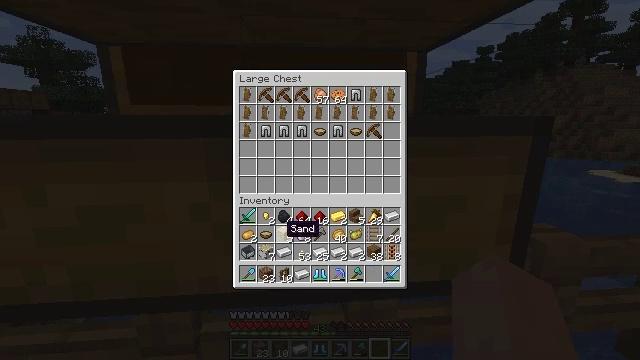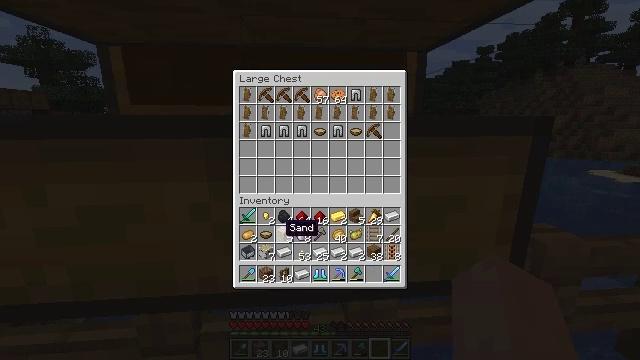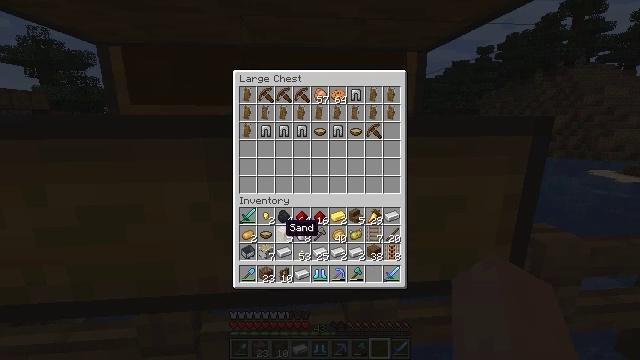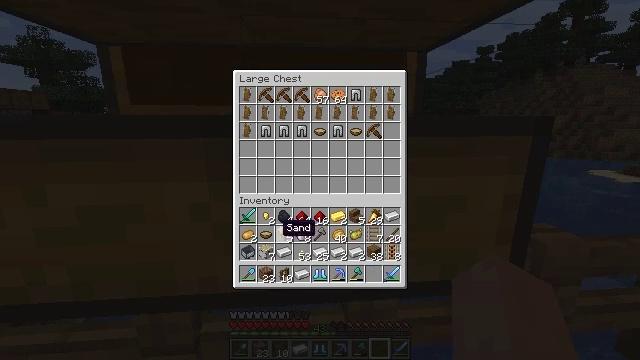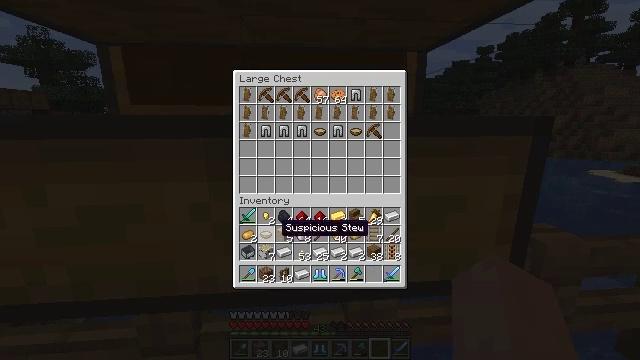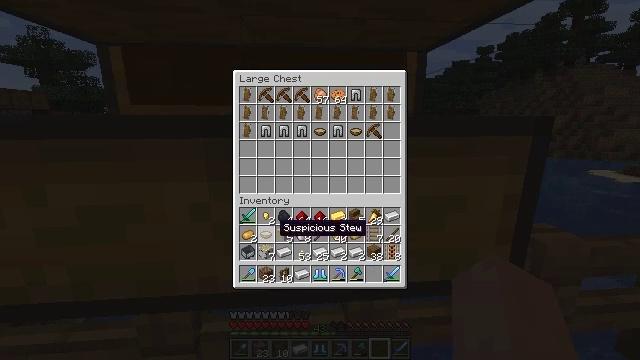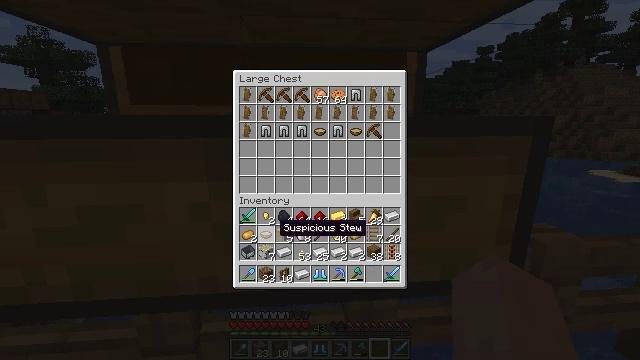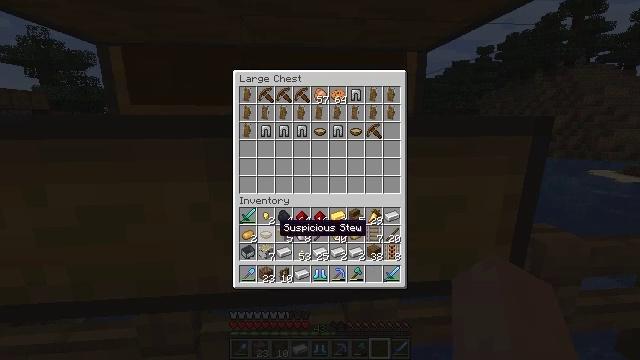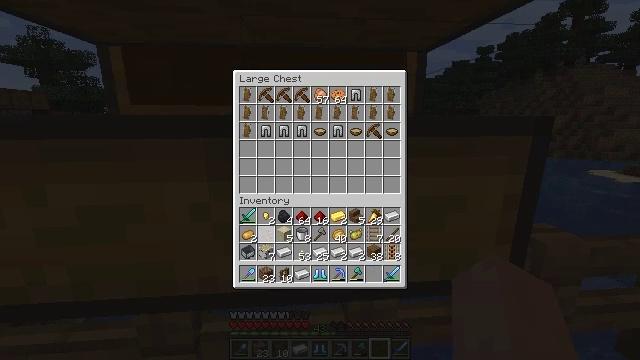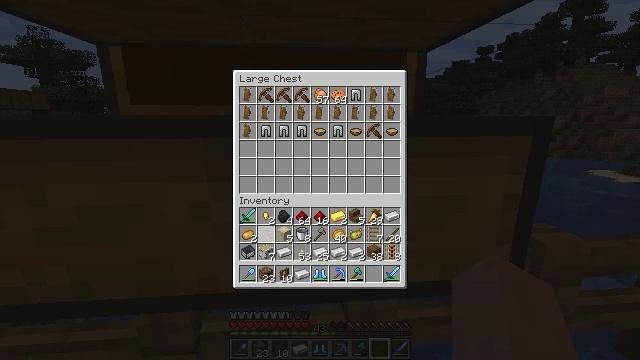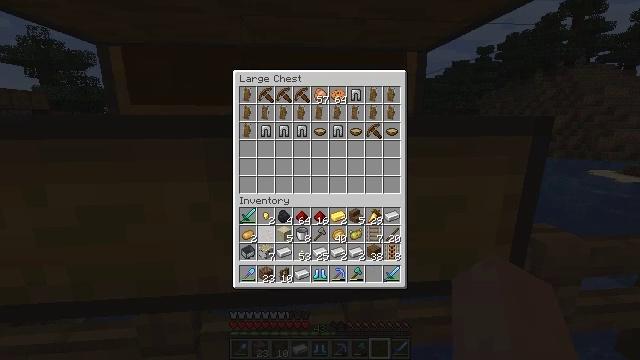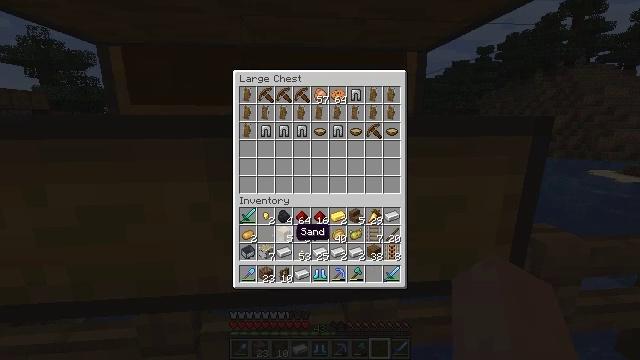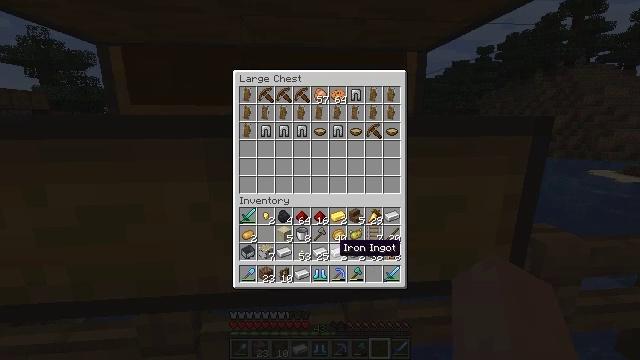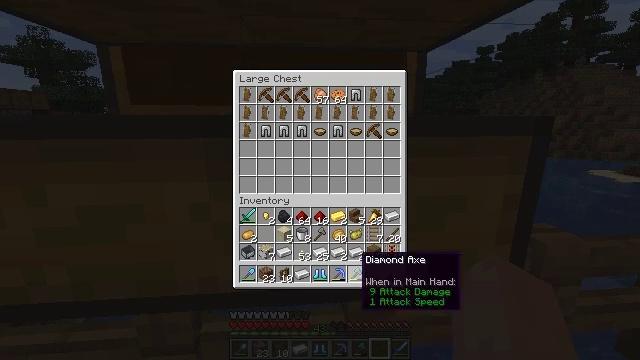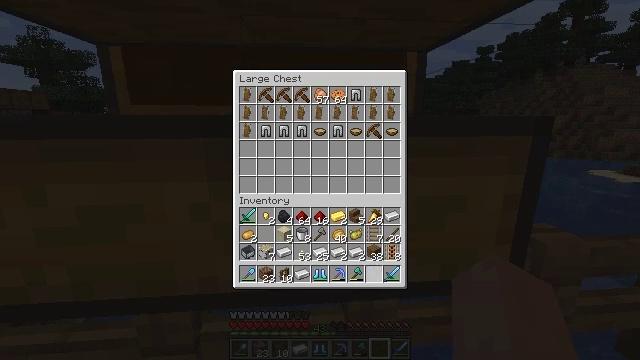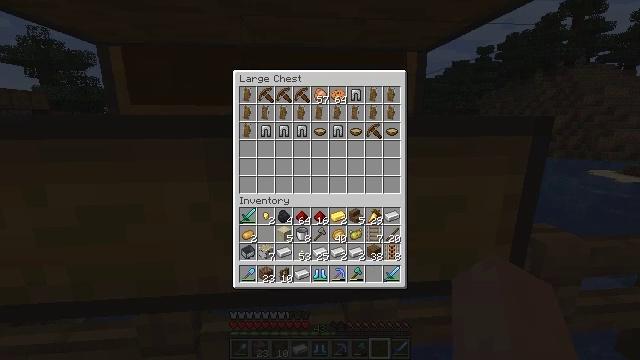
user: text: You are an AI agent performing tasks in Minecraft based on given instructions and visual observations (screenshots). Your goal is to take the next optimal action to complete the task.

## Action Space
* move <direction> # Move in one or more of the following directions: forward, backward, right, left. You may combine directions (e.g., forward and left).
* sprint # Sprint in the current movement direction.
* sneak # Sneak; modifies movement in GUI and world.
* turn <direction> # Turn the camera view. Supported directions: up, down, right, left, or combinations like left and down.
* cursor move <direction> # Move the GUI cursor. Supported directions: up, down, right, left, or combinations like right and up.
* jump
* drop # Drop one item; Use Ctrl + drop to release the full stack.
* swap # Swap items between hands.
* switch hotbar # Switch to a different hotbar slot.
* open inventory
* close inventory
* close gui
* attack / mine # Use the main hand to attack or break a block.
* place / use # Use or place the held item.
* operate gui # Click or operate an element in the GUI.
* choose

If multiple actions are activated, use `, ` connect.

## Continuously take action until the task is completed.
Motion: motion action
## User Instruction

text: Reclaim the spruce fence for reuse.
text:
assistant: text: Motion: sneak
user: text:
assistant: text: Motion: sneak
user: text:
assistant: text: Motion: sneak
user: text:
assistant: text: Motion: sneak
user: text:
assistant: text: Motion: sneak
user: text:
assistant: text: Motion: sneak
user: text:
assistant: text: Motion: sneak
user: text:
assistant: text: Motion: sneak, operate gui
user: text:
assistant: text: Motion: sneak, operate gui
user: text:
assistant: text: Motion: sneak, operate gui
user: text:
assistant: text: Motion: sneak, cursor move right
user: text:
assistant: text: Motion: sneak, cursor move right and down
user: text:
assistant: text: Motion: sneak, cursor move right and down
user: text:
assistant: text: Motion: sneak, cursor move right and down
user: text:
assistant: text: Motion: sneak, cursor move right
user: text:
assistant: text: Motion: no_op
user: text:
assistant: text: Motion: no_op
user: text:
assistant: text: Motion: no_op
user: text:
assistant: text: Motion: no_op
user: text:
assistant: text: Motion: no_op
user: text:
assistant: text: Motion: no_op
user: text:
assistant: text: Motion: no_op
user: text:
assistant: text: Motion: no_op
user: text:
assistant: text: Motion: cursor move left
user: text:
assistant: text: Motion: cursor move left
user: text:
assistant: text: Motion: cursor move left
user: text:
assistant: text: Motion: cursor move left
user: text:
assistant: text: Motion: cursor move left and down
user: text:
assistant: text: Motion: turn left and down, close gui
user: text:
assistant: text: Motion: turn left and down